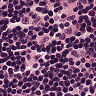
Metastatic tissue present: no